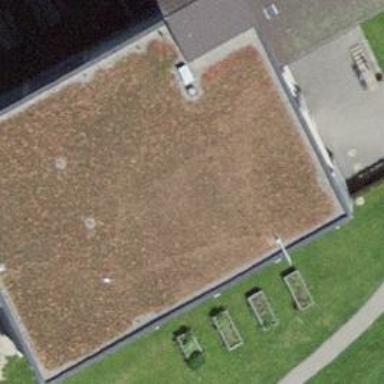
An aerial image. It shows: School building.